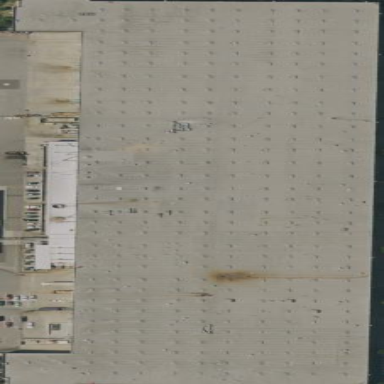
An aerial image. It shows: Warehouse building.